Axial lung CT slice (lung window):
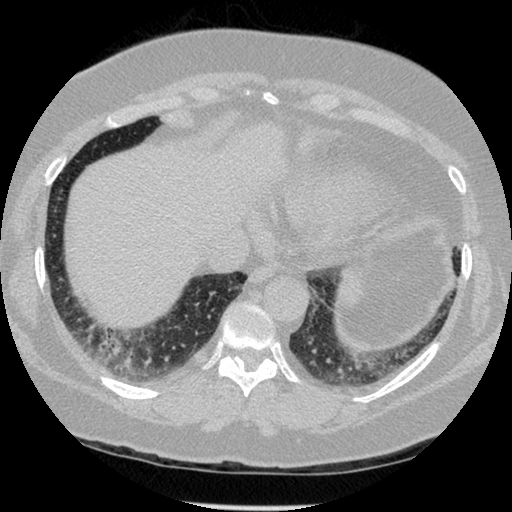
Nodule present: no